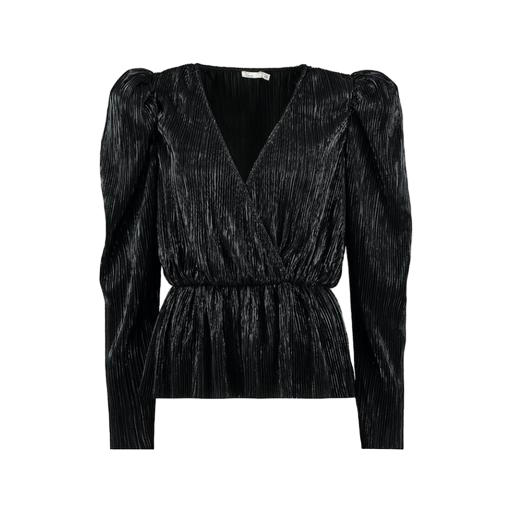
black ruffle-trimmed fil coupé top, black romy pleat-front top, black saint tropez blouse, white background